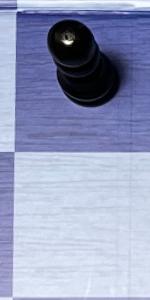
Label: Empty